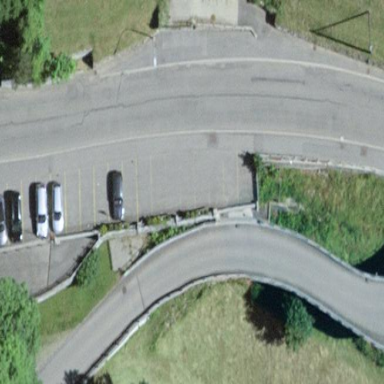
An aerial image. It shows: Parking area.